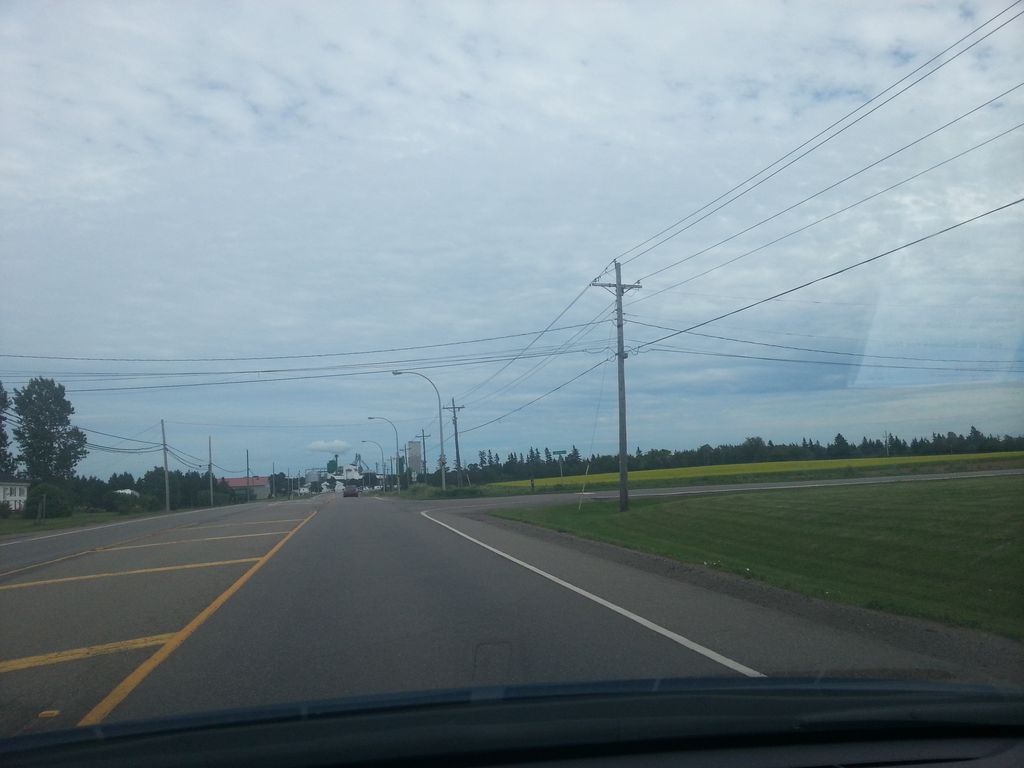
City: charlottetown